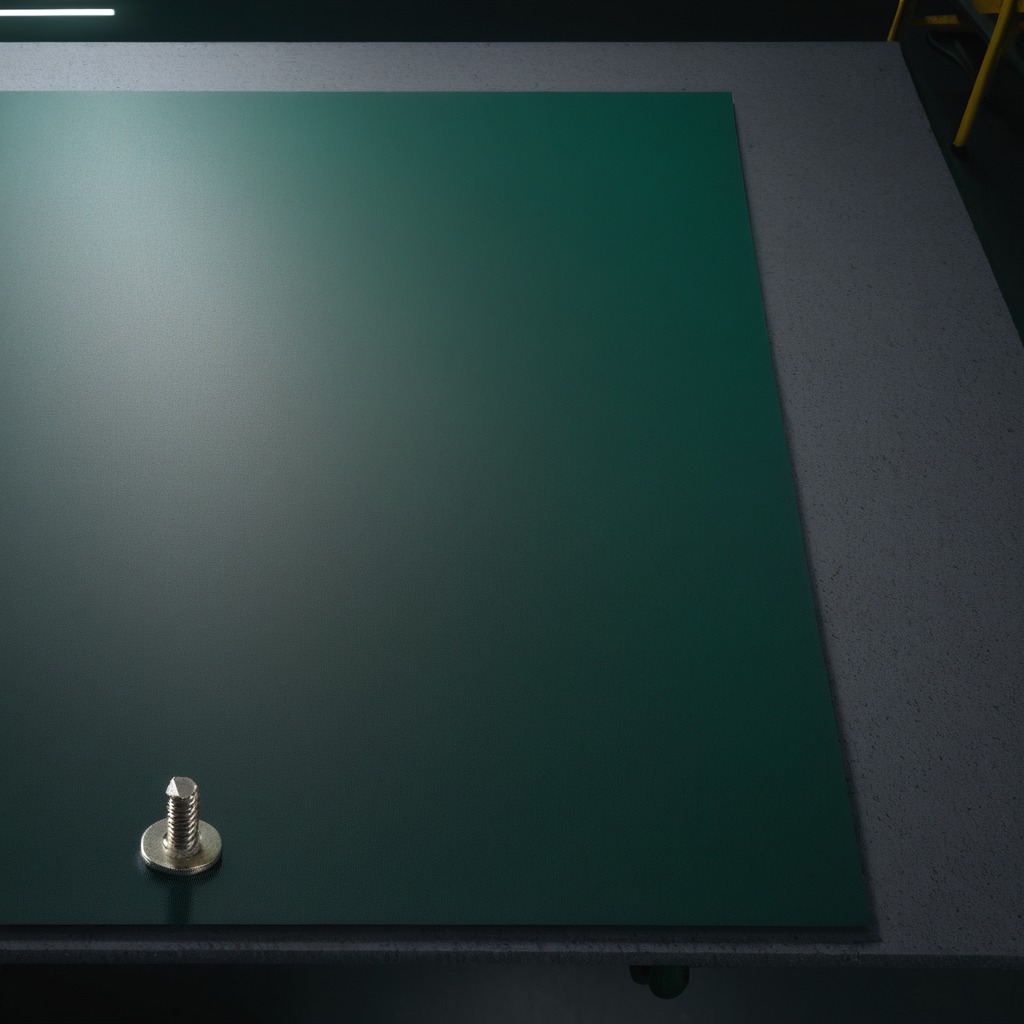
A metal screw is lying on a clean granite tabletop covered with a green rubber mat inside a workshop at night dim ambient light soft shadows worn but beneath the mat